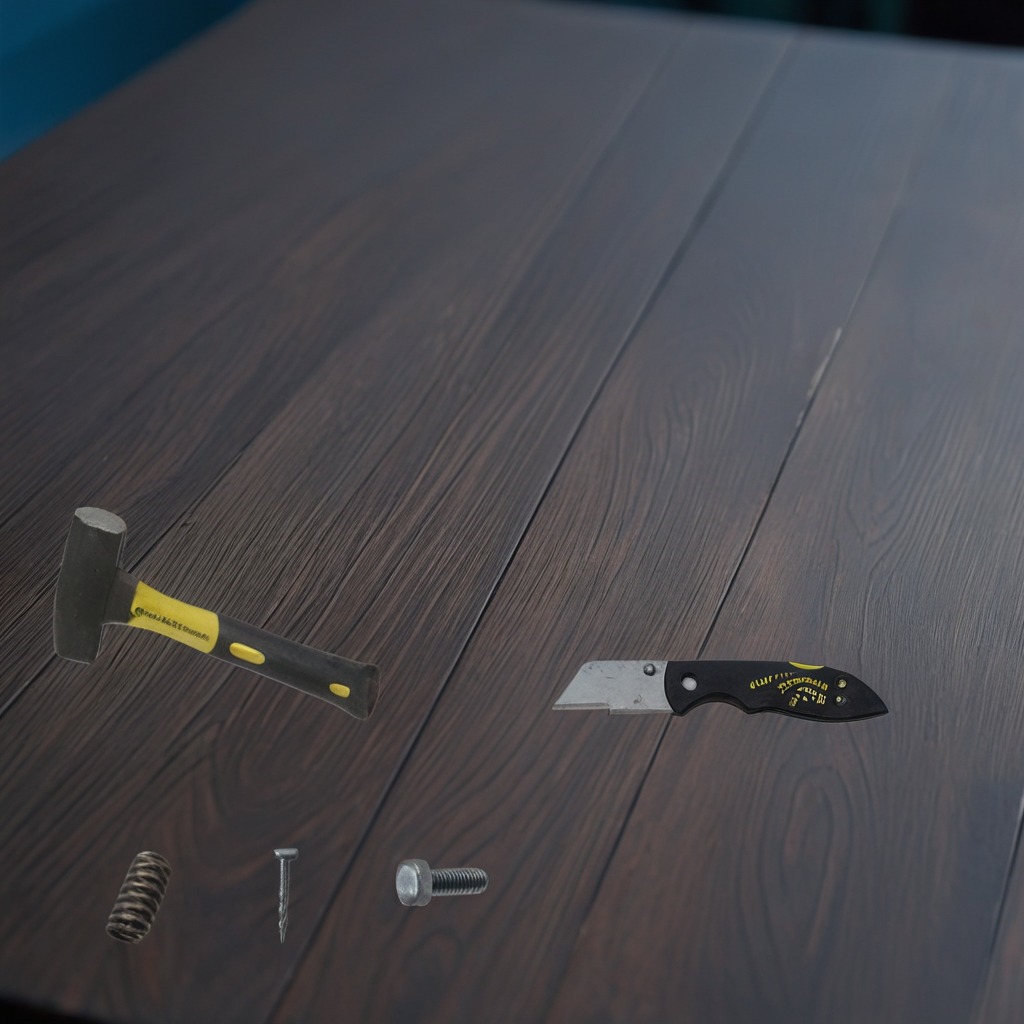
A utility knife, a metal machine screw, an iron nail, a hammer, and a coiled metal spring are lying on a table with faint burn marks in a small garage at twilight.